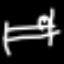
Label: bed